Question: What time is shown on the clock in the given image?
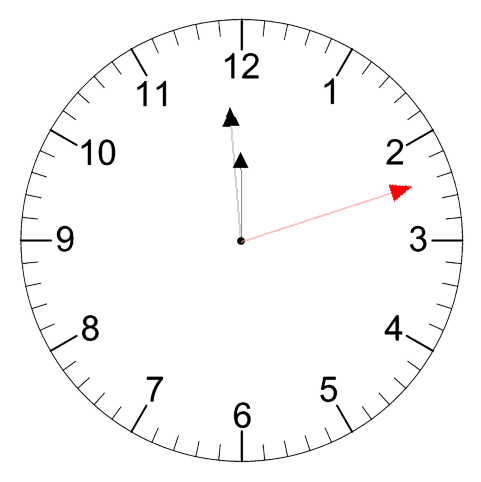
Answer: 11:59:12